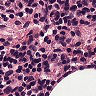
Metastatic tissue present: no